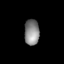
Tissue: lung
Cell type: Epithelial cells
Senescence score: 0.1735
Nuclear area (px): 378
Mean DAPI intensity: 134.601